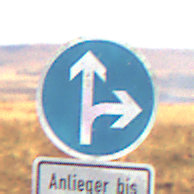
Verkehrszeichen: VorgeschriebeneFahrtrichtungGeradeausOderRechts
Zusatzzeichen unten: SonstigeFahrzeugePersonengruppenFrei3
Umgebung: Outdoor, Nature
Tageszeit: MorningAfternoon
Wetter: Clear
Licht: Natural
Jahreszeit: NotSpecified
Kontrast: HighContrast